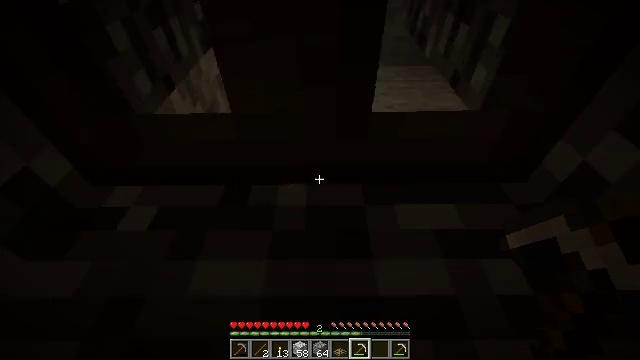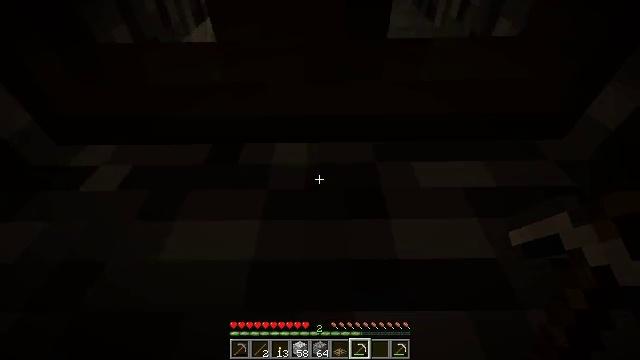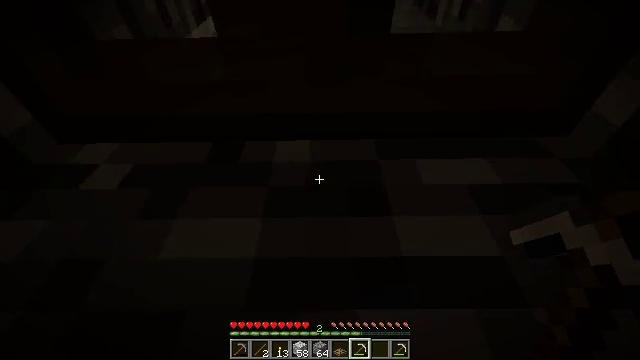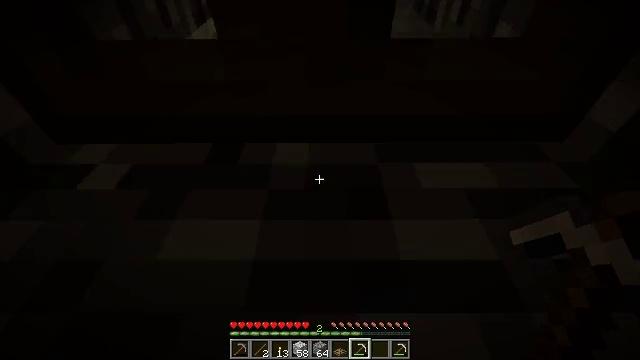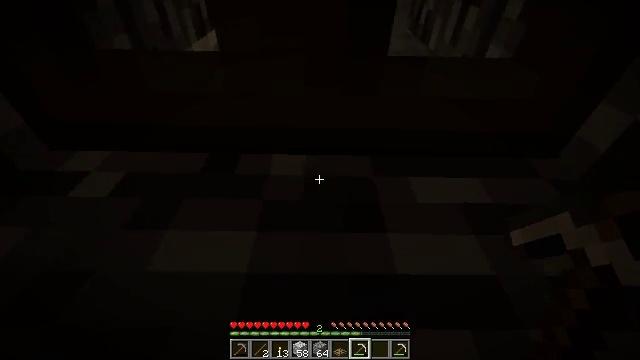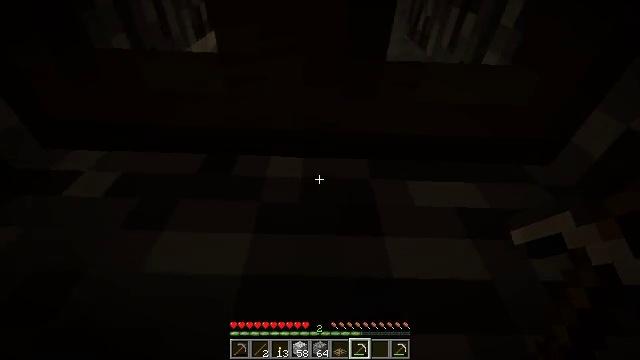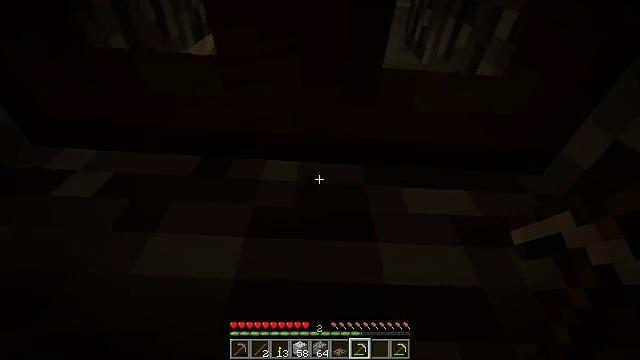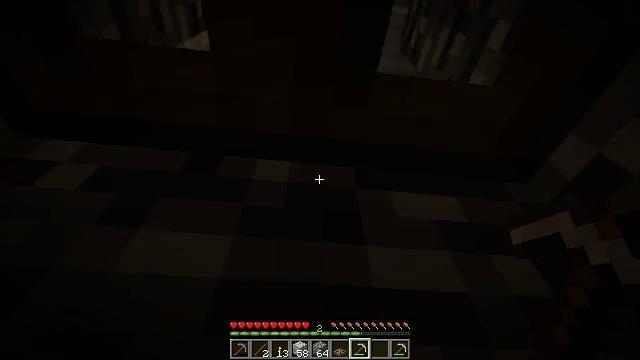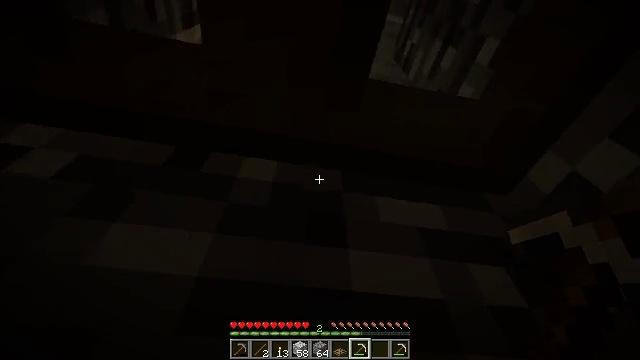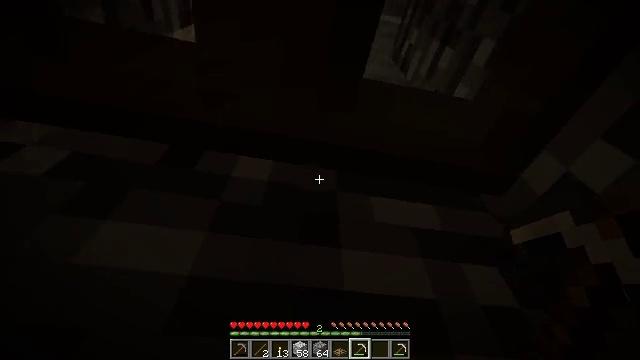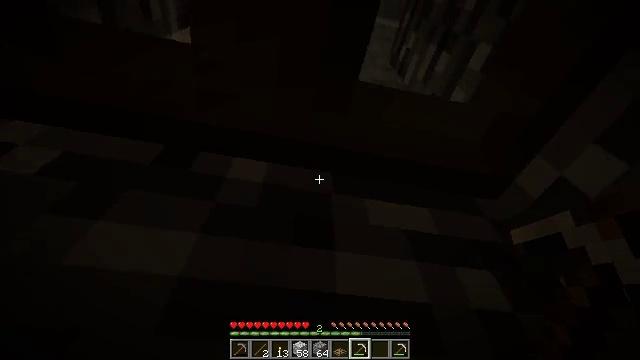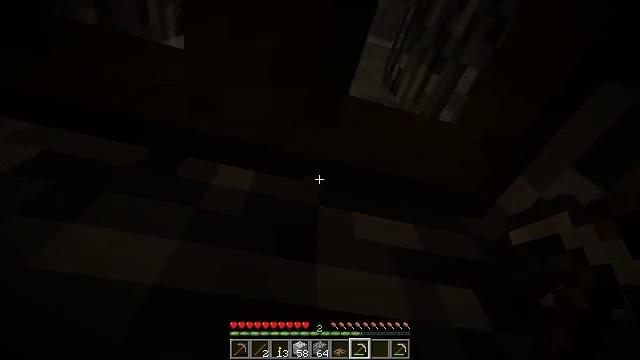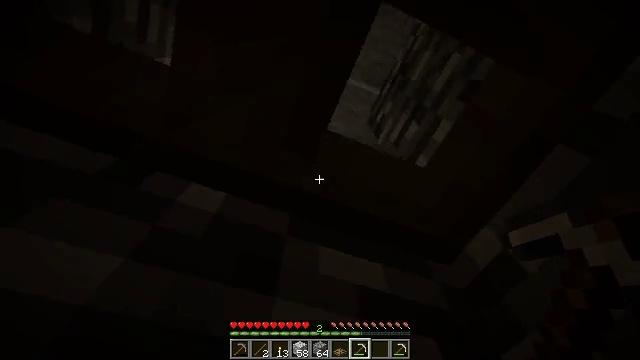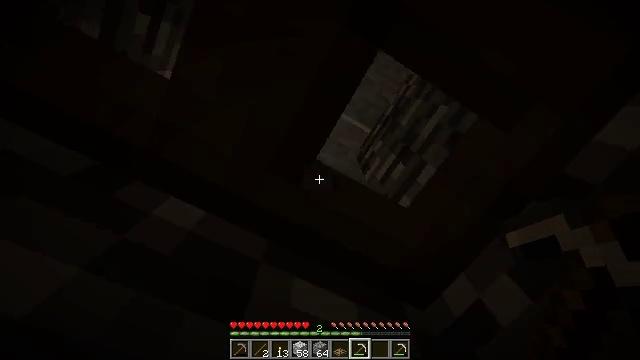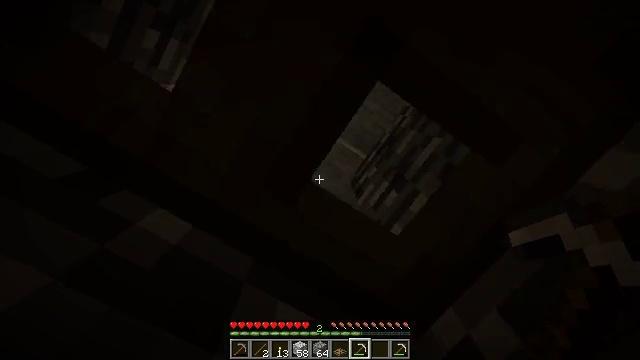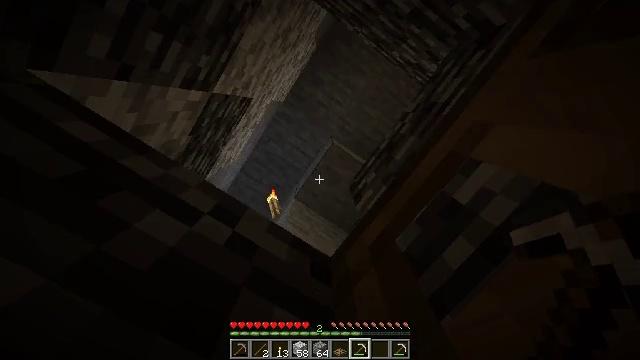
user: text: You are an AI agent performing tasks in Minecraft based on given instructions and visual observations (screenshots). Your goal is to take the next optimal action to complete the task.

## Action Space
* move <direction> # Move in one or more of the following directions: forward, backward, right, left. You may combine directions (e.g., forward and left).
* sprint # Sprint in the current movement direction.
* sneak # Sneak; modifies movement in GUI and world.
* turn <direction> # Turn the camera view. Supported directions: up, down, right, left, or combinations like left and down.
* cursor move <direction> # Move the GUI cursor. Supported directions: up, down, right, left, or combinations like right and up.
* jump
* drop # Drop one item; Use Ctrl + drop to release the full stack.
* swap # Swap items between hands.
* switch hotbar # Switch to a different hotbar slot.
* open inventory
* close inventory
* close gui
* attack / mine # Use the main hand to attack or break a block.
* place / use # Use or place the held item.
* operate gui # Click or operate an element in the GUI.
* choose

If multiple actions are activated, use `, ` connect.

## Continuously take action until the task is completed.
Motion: motion action
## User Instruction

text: Mine the oak trapdoor.
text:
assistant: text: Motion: move forward, use / place
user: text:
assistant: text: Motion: move forward, use / place
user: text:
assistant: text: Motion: move forward, use / place
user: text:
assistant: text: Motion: move forward, turn right and up
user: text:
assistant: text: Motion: move forward, turn right
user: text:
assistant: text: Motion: move forward, turn right and up
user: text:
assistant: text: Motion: move forward, turn right
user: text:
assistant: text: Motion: move forward, turn right
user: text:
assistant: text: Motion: move forward
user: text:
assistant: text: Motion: move forward
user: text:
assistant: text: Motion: move forward, turn right and up
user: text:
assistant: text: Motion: turn right and up
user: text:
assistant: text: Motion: turn right and up
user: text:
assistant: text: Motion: turn right and up
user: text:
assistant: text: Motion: turn right and up, use / place
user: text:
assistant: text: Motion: use / place
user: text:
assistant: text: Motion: use / place
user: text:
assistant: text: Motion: use / place
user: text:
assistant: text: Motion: no_op
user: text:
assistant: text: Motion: no_op
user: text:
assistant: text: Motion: no_op
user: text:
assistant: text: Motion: no_op
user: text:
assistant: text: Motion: turn right and down
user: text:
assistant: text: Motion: turn right and down
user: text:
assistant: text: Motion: no_op
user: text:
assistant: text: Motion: move forward, turn right and down
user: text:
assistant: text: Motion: move forward, turn right and down
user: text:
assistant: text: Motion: move forward, turn right and down
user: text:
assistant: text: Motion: move forward, turn right and down
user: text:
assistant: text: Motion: move forward, turn right and down